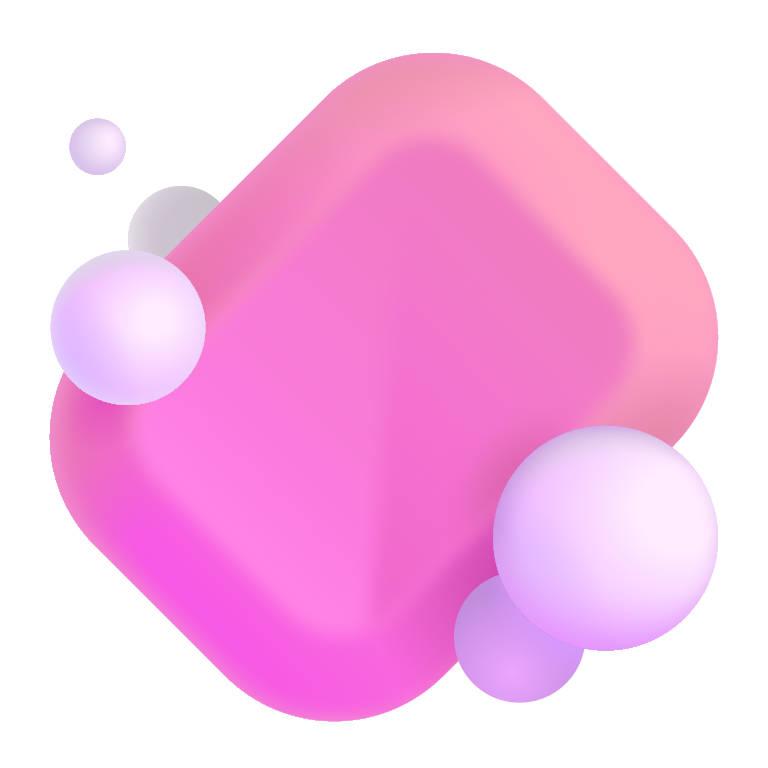
soap color